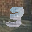
Label: 3